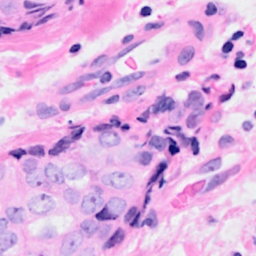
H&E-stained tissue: Breast